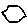
Label: hexagon